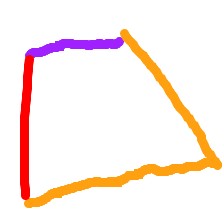
Shape: trapezoid